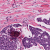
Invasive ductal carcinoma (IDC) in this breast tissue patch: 1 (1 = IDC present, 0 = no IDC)